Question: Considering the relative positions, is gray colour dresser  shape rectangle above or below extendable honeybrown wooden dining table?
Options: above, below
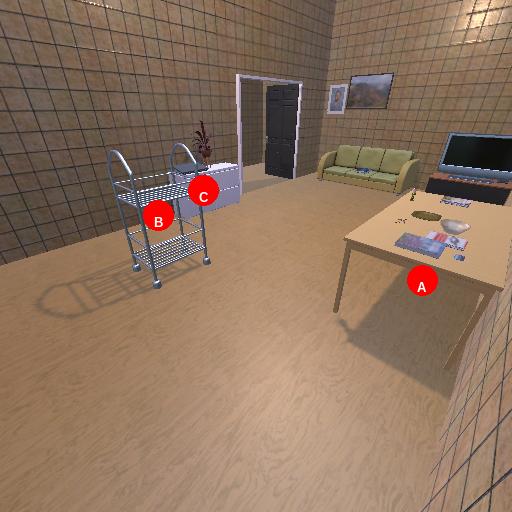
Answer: above